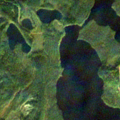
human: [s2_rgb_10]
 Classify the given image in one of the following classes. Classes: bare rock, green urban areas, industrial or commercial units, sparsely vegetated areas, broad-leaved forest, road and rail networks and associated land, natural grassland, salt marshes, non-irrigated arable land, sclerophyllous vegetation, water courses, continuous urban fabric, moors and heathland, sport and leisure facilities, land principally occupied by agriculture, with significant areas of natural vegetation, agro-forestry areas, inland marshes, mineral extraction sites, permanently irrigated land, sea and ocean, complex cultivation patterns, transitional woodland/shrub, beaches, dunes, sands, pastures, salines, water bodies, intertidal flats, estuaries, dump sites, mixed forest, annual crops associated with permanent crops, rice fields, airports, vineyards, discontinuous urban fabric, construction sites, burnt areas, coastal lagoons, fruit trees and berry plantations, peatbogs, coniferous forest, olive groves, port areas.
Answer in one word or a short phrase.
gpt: coniferous forest, mixed forest, water bodies